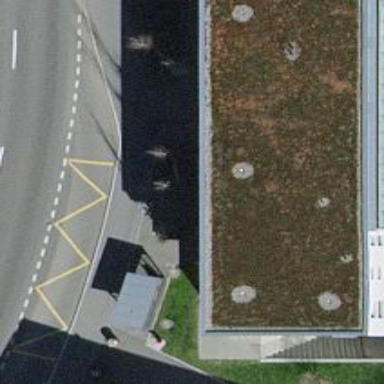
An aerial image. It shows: Bus stop with shelter. It is platform for public transport.